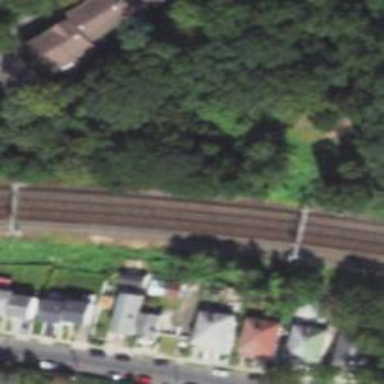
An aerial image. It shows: Electrified railway with rail tracks.